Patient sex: M
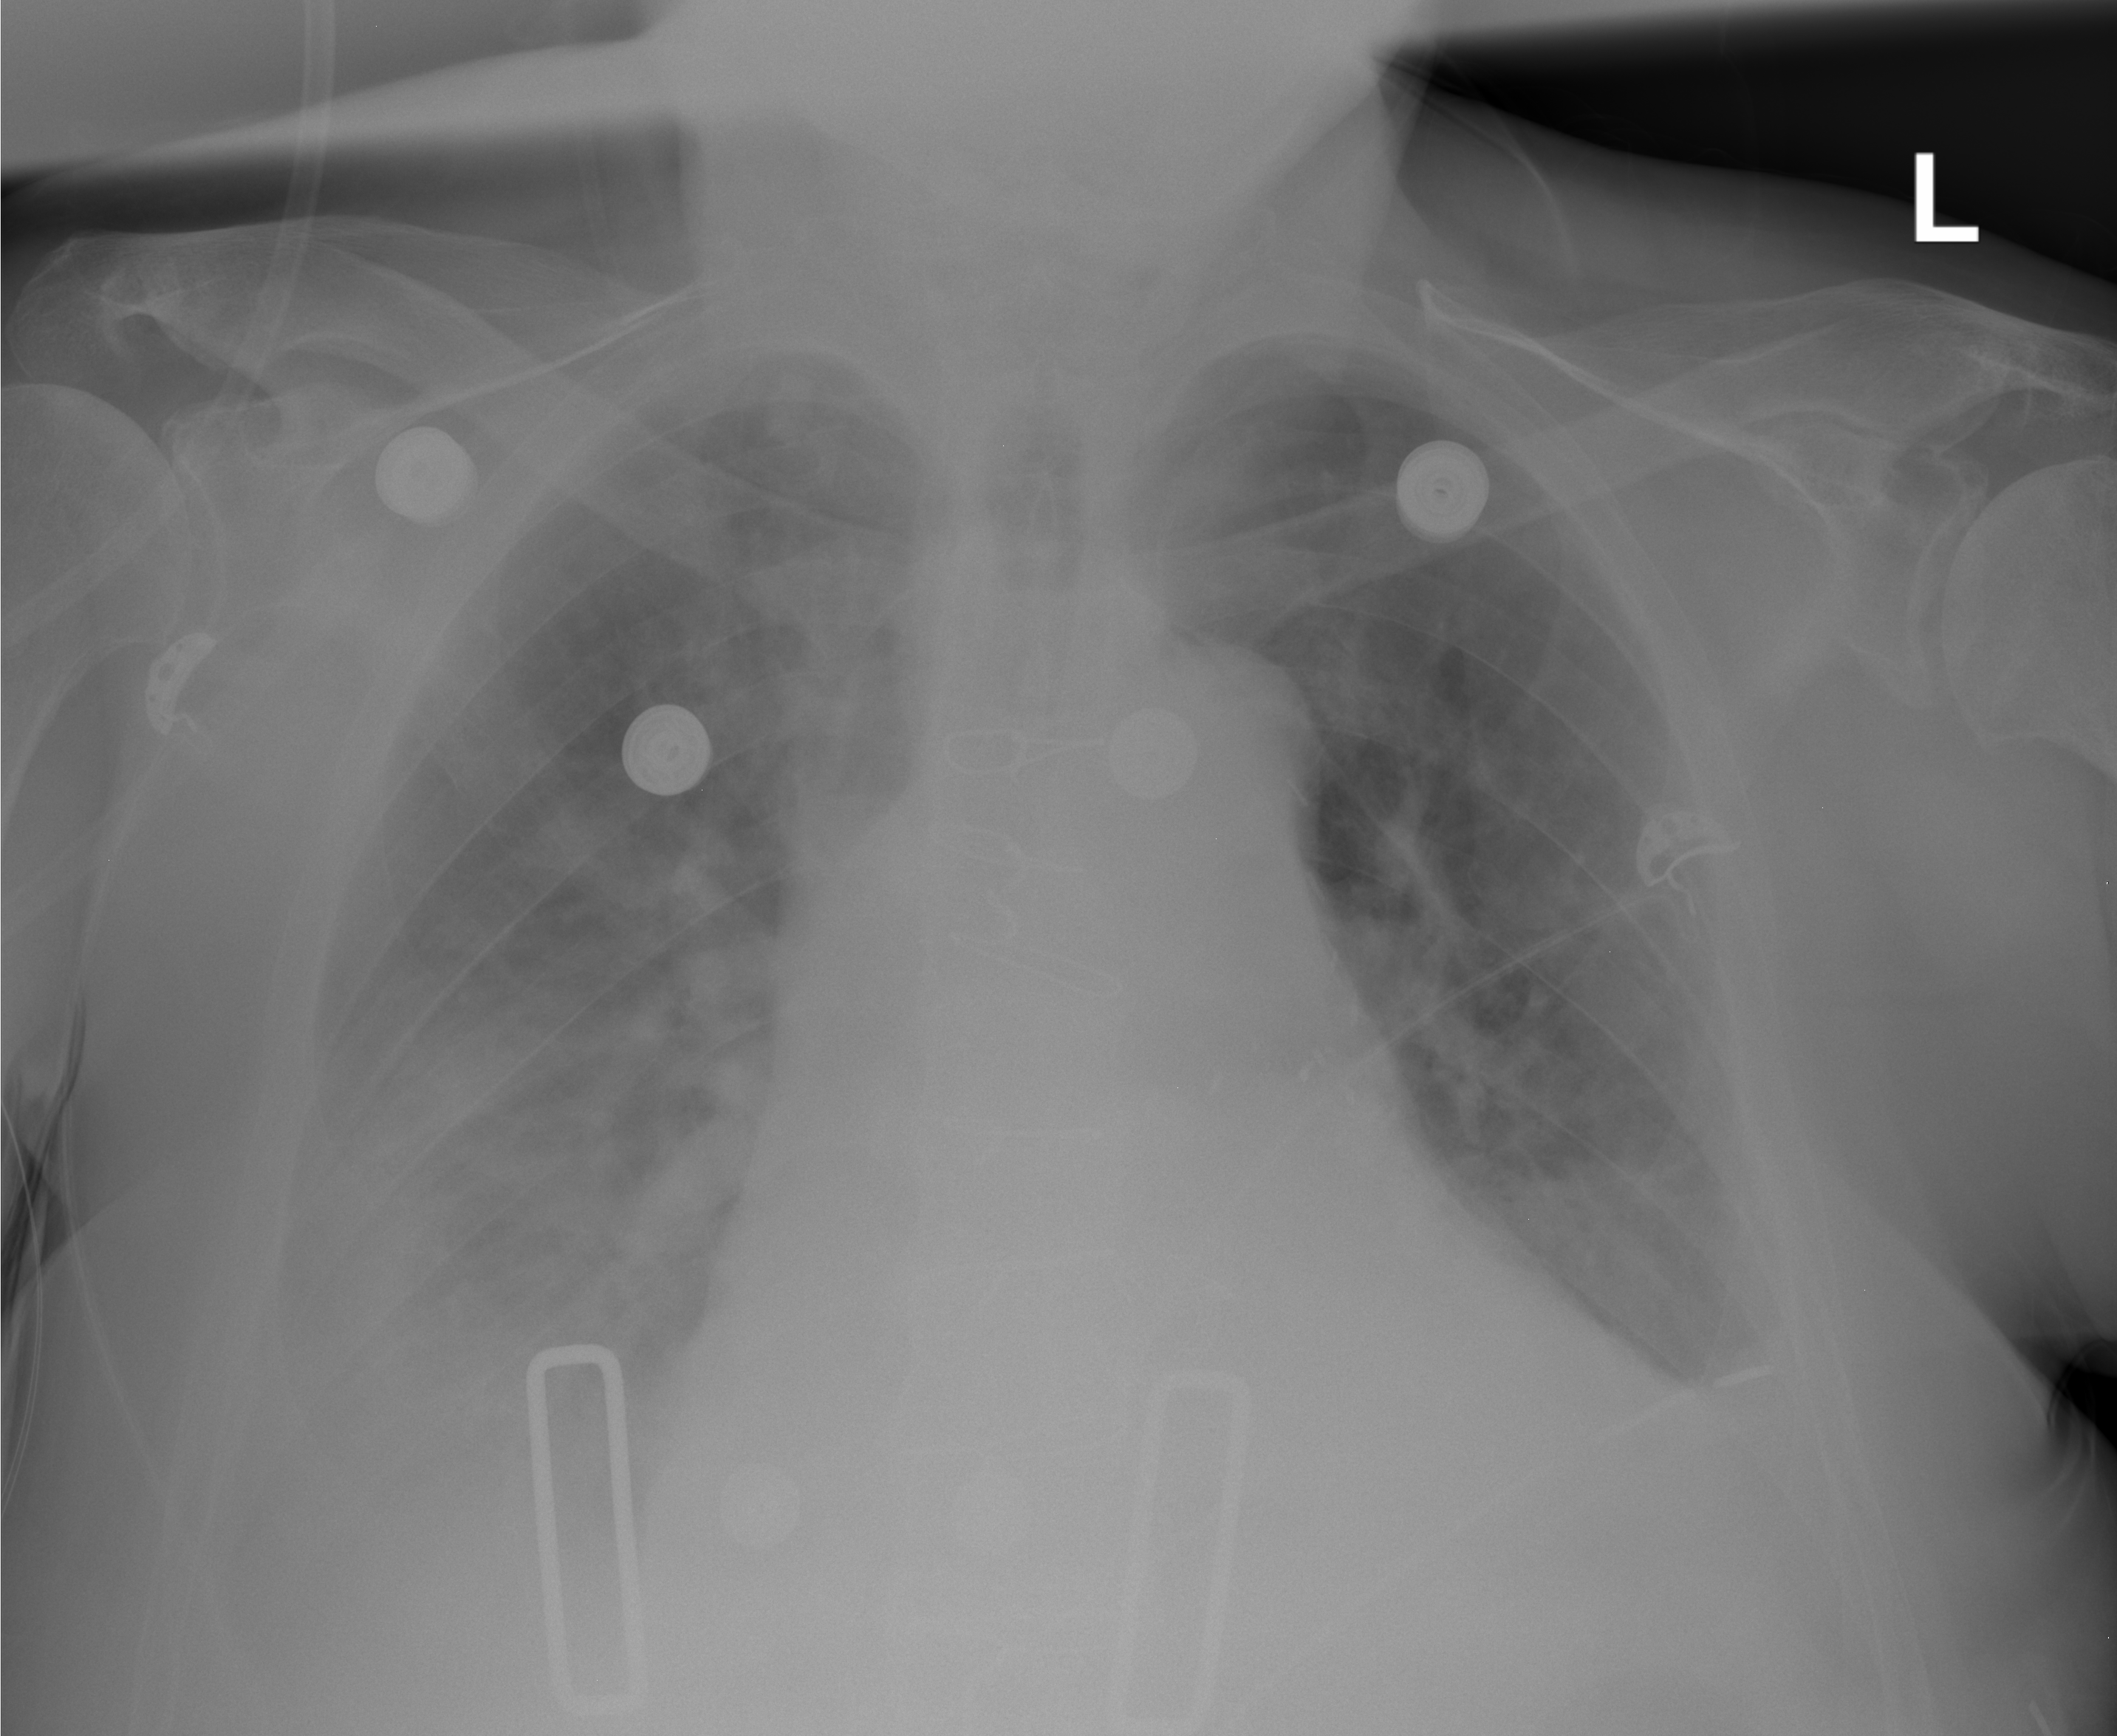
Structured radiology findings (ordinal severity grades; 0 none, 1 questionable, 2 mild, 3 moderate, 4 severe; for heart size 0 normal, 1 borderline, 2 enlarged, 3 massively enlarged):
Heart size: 0
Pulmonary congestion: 0
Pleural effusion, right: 3
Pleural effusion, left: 2
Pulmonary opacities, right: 1
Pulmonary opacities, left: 0
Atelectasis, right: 0
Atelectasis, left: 0